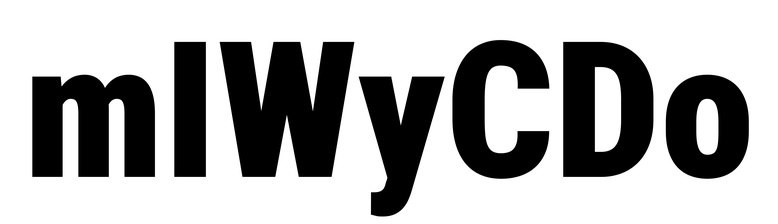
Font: Roboto_Condensed_Black